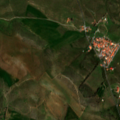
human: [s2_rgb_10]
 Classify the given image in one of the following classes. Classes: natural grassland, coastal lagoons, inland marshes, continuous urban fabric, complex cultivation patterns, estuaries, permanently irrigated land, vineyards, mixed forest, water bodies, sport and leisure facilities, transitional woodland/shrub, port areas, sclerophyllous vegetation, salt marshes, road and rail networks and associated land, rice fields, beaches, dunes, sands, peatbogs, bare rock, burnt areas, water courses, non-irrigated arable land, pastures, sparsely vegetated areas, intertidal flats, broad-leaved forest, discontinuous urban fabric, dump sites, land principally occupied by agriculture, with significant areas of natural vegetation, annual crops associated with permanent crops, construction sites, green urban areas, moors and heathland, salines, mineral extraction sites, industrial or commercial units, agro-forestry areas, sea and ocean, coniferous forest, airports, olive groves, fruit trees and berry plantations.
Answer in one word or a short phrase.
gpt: non-irrigated arable land, olive groves, complex cultivation patterns